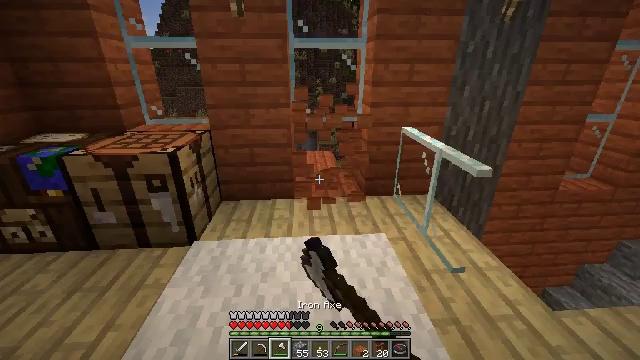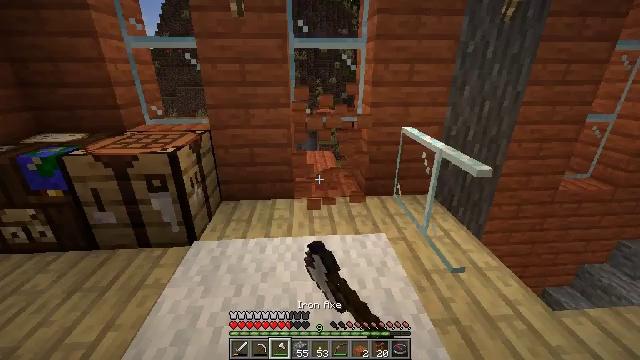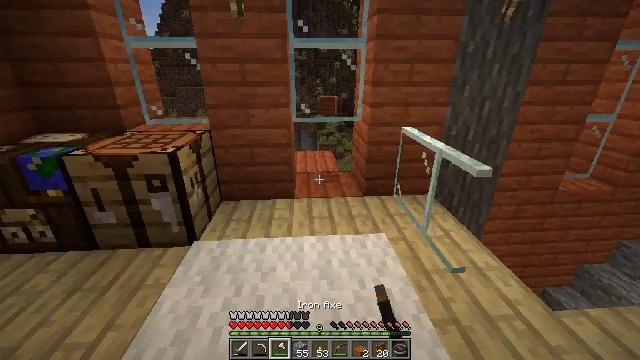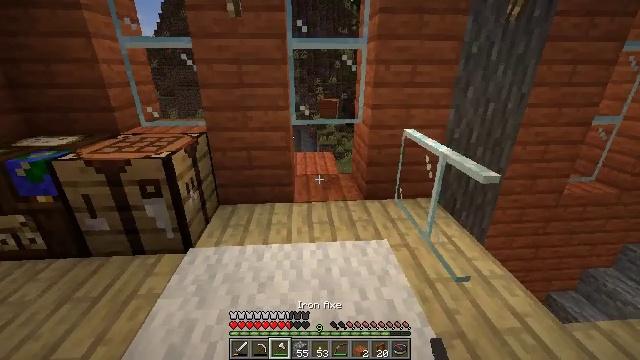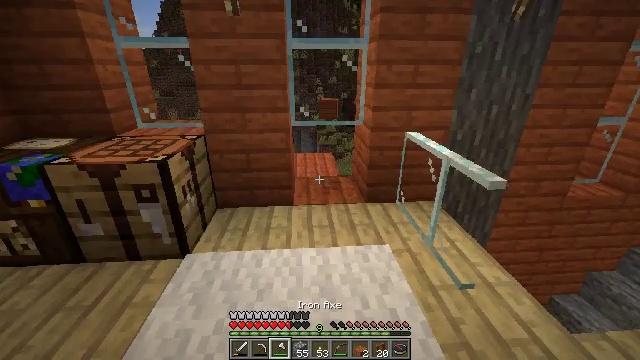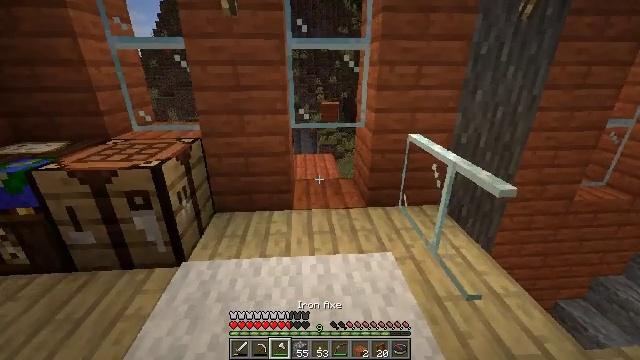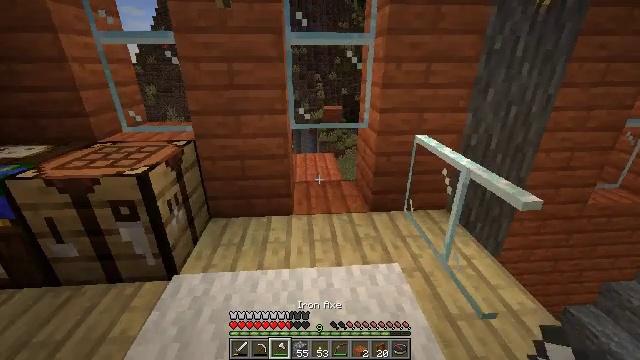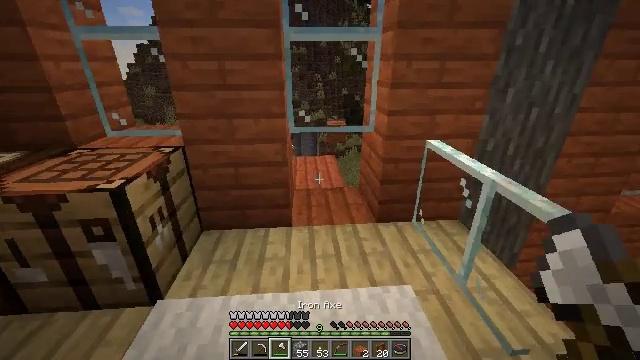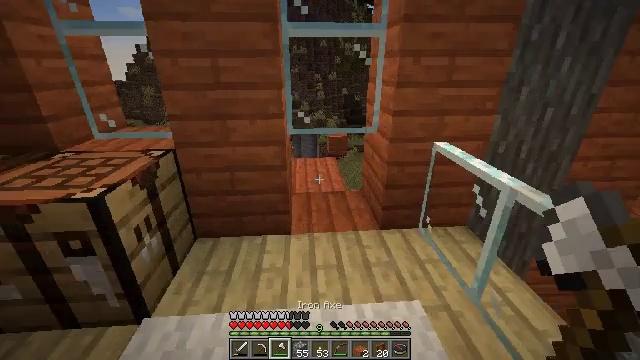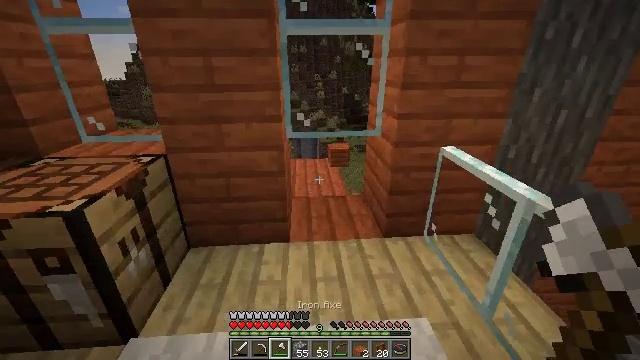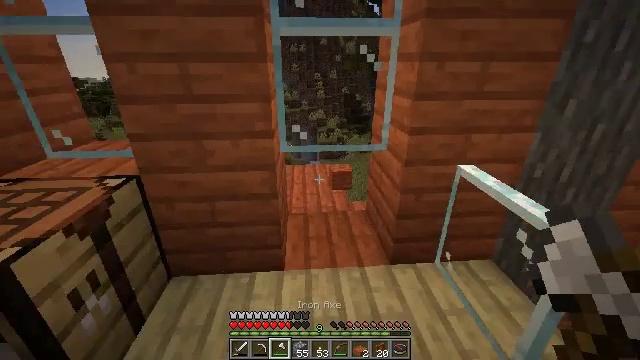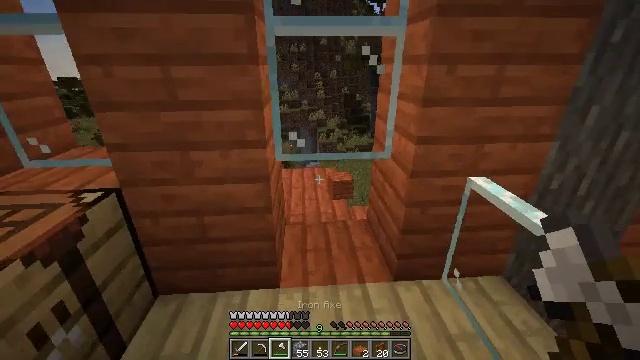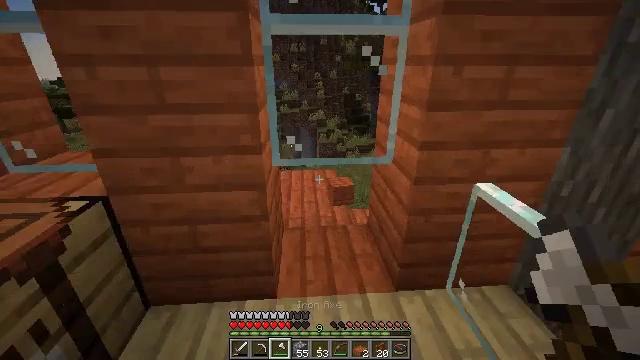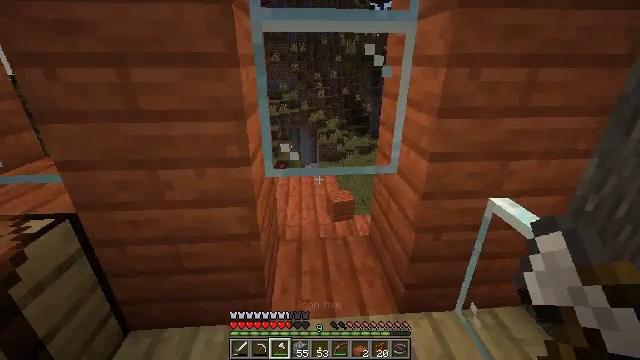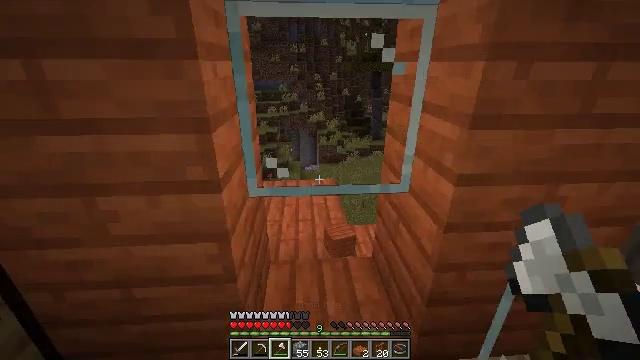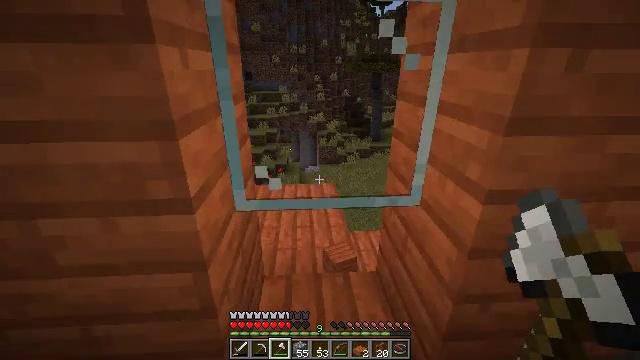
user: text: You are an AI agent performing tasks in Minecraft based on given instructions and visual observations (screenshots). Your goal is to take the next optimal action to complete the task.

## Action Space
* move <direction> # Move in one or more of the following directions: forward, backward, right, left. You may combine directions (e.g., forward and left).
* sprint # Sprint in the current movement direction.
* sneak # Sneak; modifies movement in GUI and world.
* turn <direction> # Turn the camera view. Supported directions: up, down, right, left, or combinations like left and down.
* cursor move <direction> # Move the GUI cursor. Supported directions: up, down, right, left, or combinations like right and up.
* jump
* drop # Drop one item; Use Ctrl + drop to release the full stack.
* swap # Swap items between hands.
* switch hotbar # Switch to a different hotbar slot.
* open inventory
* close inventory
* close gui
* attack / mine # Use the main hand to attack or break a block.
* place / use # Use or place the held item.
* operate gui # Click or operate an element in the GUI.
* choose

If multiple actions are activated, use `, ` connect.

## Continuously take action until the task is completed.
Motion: motion action
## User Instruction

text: Destroy the glass pane to clear a path.
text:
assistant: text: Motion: no_op
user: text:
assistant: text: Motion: no_op
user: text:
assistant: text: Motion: move forward
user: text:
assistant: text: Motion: move forward
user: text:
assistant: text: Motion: move forward
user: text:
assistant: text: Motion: move forward
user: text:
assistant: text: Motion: move forward
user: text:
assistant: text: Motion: move forward
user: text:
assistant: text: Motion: move forward
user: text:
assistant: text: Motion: move forward
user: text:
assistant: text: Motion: move forward
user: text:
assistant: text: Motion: move forward
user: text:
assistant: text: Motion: move forward
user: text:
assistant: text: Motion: move forward
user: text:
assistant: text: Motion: move forward
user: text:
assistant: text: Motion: move forward
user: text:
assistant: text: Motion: attack / mine
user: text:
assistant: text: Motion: attack / mine
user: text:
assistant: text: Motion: attack / mine
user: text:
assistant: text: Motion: attack / mine
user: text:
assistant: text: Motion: attack / mine
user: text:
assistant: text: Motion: attack / mine
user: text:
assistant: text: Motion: attack / mine
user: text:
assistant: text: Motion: attack / mine
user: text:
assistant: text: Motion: attack / mine
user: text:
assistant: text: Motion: no_op
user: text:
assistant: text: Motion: no_op
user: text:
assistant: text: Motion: no_op
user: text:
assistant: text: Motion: no_op
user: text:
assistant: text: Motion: no_op